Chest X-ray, PA view. Patient: 32 years old, sex F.
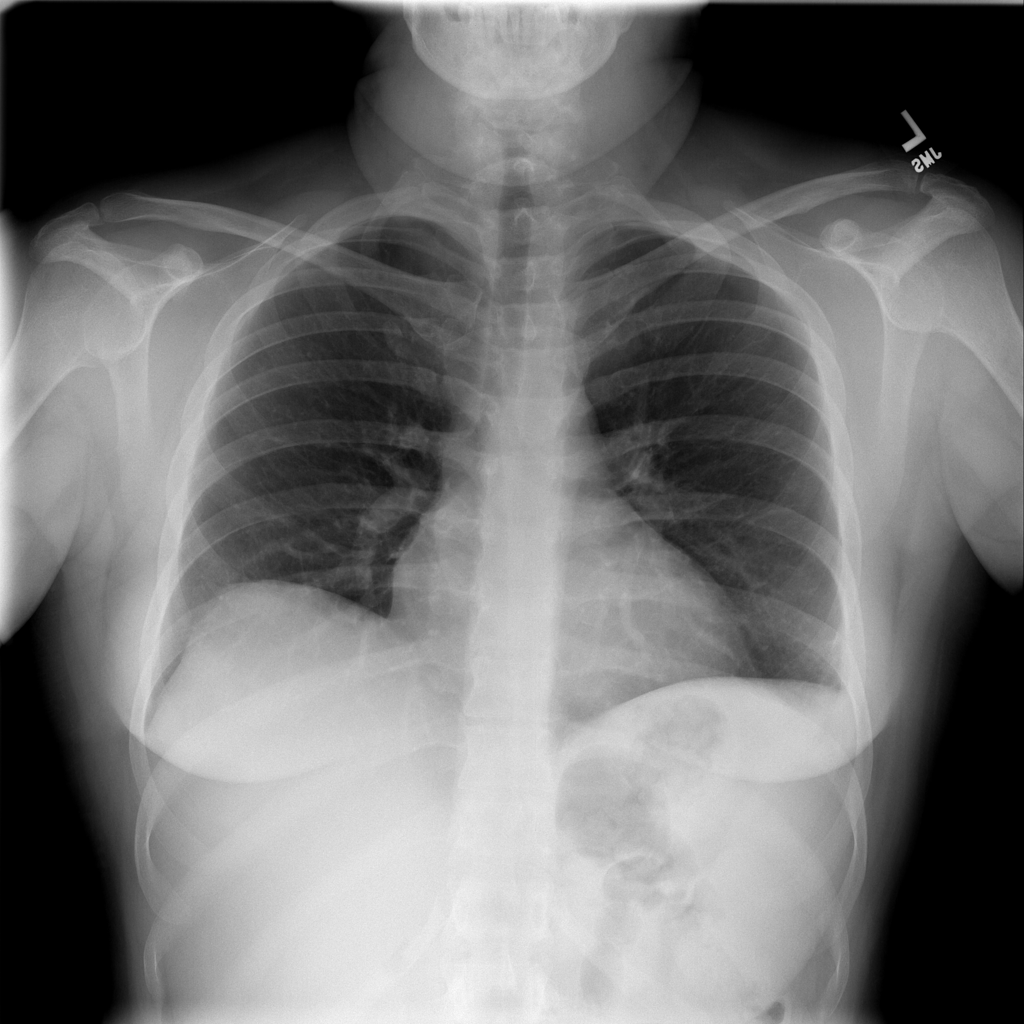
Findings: No Finding